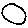
Label: circle